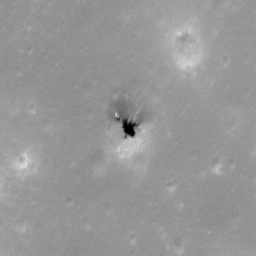
Pit: Copernicus 2
Host crater: Copernicus
Host type: impact_melt
Lunar coordinates: latitude 9.931, longitude 340.73